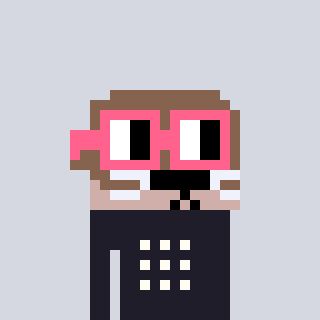
a pixel art character with square pink glasses, a otter-shaped head and a grayscale-colored body on a cool background